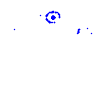
Particle: pion